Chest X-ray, AP view. Patient: 55 years old, sex M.
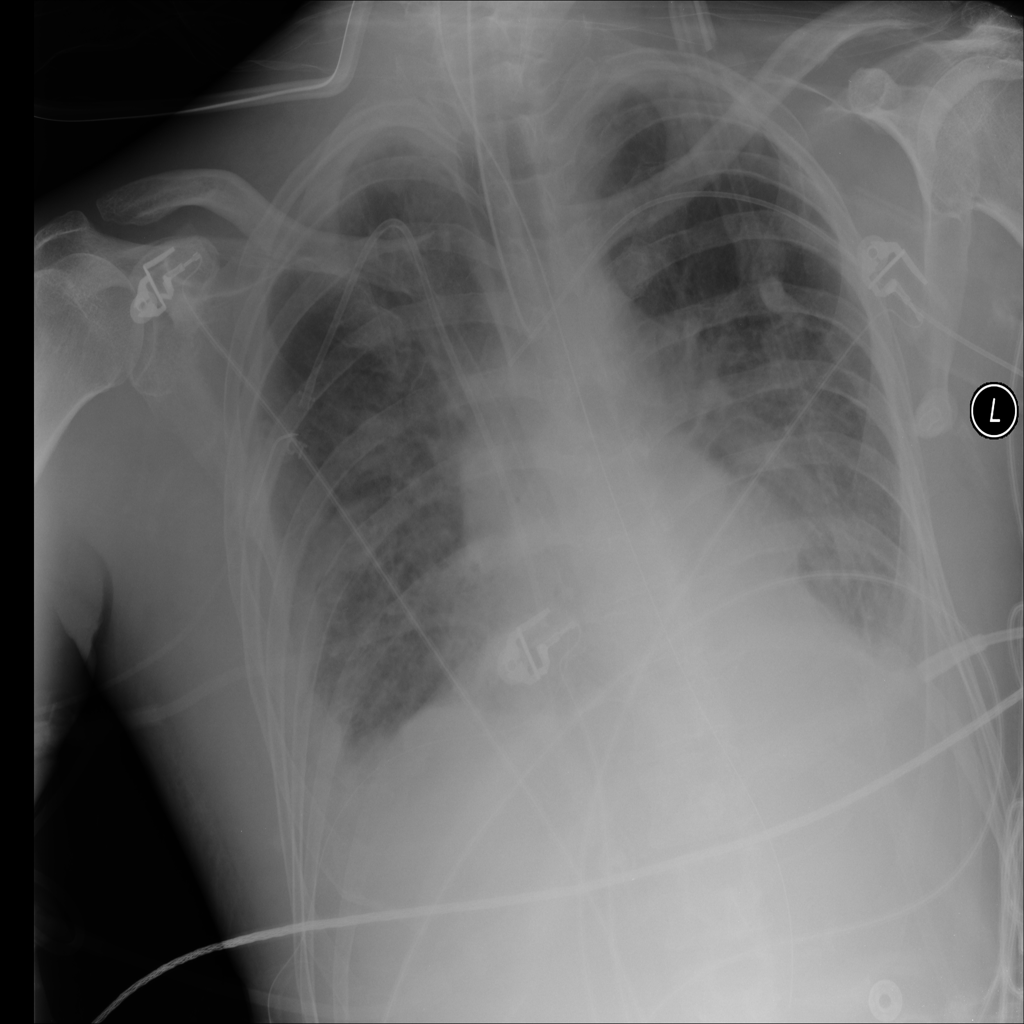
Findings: No Finding